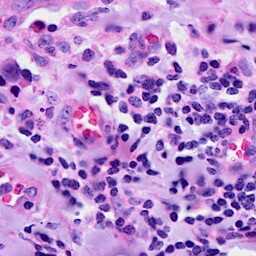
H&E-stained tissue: Breast